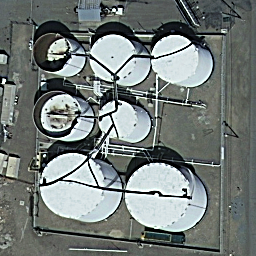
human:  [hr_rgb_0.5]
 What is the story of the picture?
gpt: storage tanks